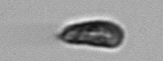
Label: Pseudochattonella_farcimen